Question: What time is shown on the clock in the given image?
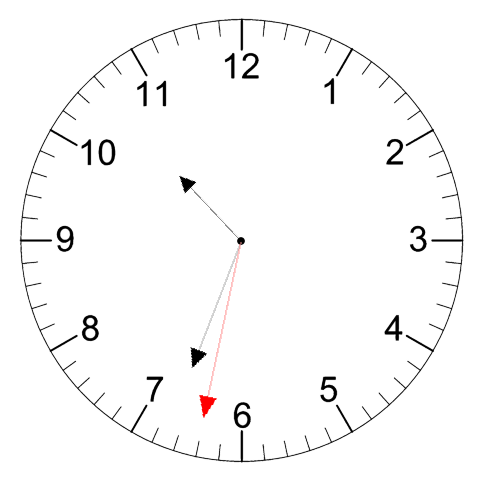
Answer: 10:33:32